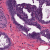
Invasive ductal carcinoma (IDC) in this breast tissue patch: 0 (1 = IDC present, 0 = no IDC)